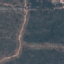
Land use / land cover class: HerbaceousVegetation